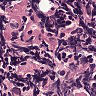
Metastatic tissue present: no